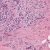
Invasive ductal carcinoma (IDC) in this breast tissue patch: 1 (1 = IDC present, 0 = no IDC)